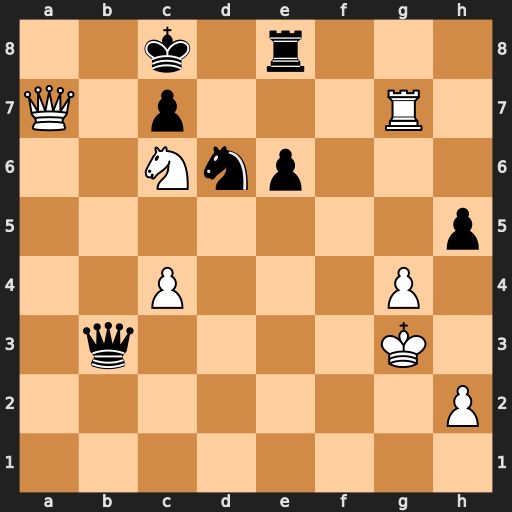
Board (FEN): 2k1r3/Q1p3R1/2Nnp3/7p/2P3P1/1q4K1/7P/8
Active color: w
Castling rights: -
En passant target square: -
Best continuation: Kh4 Qb7 Ne7+ Kd8 Qxb7 Nxb7 Nc6+